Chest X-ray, PA view. Patient: 77 years old, sex M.
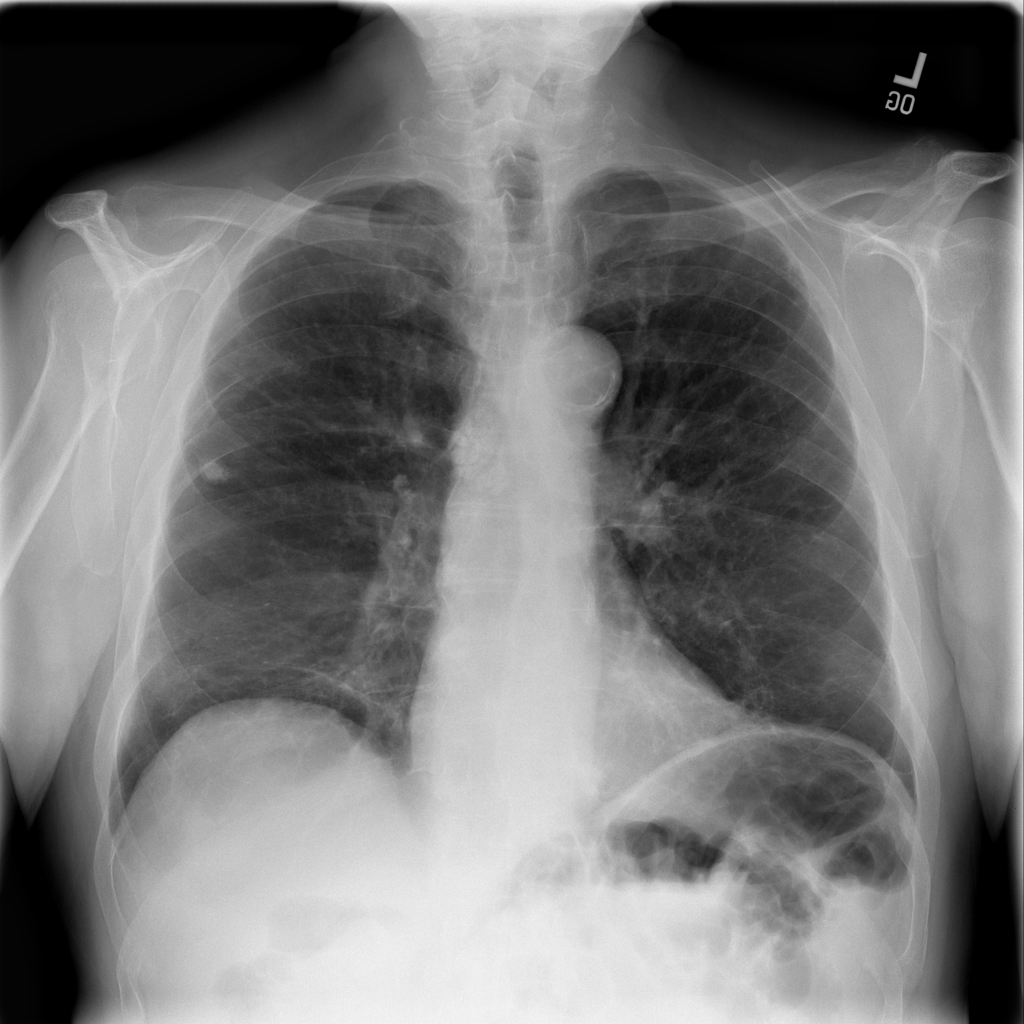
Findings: Atelectasis